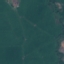
Land use / land cover class: Pasture